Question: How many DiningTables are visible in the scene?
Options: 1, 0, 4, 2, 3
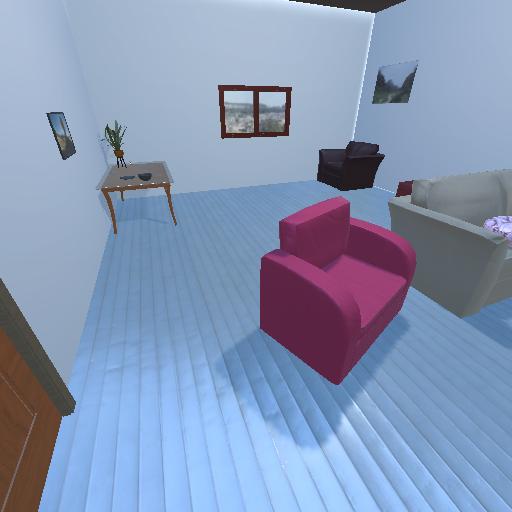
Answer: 1